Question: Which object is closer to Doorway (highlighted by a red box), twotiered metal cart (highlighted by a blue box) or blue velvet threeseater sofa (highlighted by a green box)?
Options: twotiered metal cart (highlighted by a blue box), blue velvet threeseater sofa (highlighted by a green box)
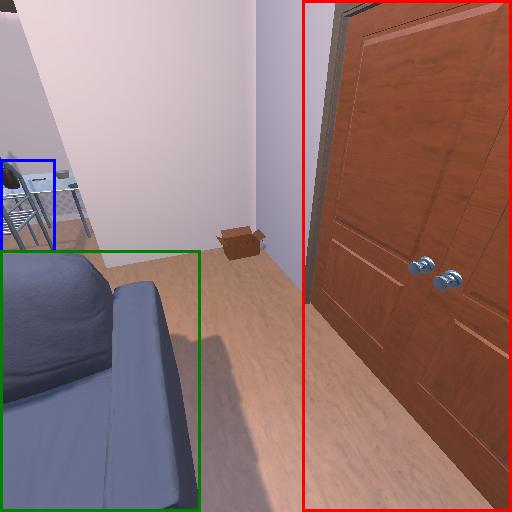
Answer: twotiered metal cart (highlighted by a blue box)